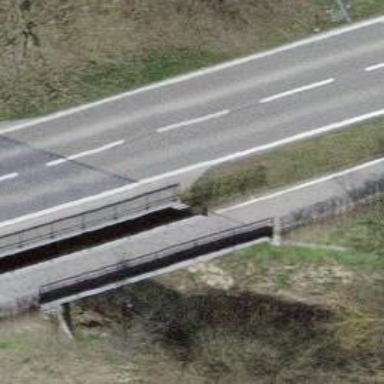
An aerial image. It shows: Asphalt path on bridge.